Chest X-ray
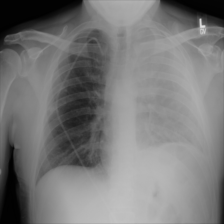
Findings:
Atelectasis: negative
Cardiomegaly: negative
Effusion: negative
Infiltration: negative
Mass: negative
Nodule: negative
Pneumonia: negative
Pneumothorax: negative
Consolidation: negative
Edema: negative
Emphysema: negative
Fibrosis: negative
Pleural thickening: negative
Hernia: negative